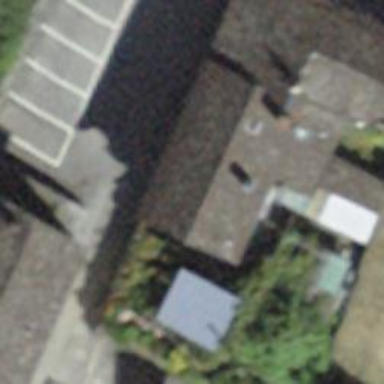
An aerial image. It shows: Detached building.